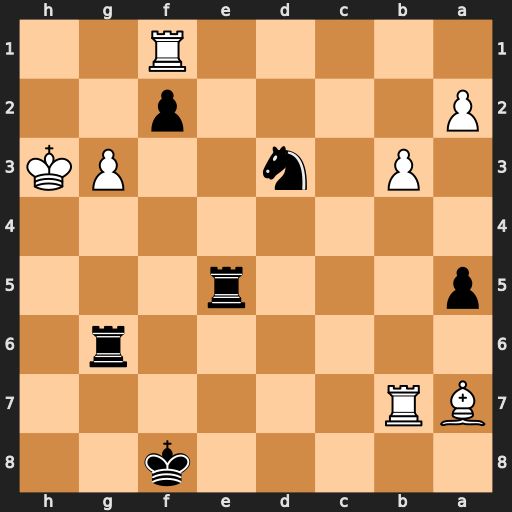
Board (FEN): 5k2/BR6/6r1/p3r3/8/1P1n2PK/P4p2/5R2
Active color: b
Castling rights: -
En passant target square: -
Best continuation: Nf4+ gxf4 Rh5#